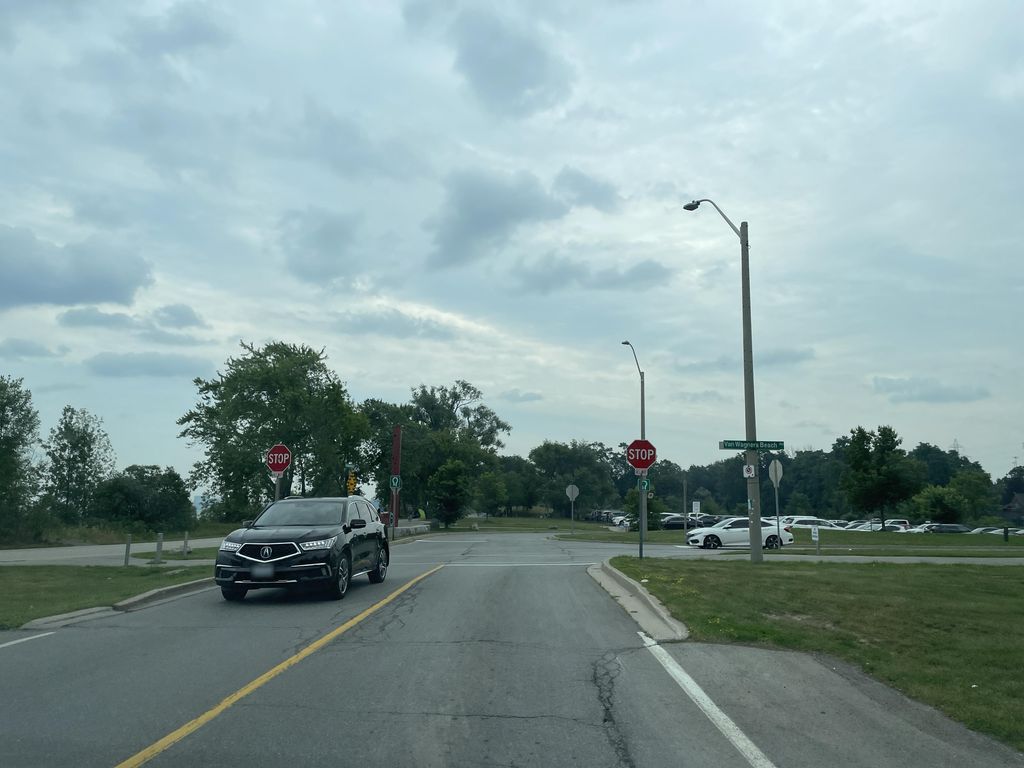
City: hamilton